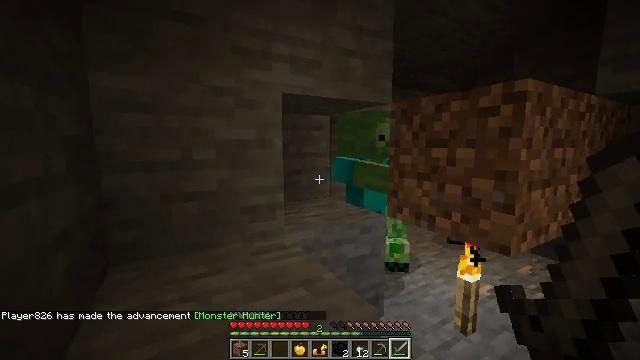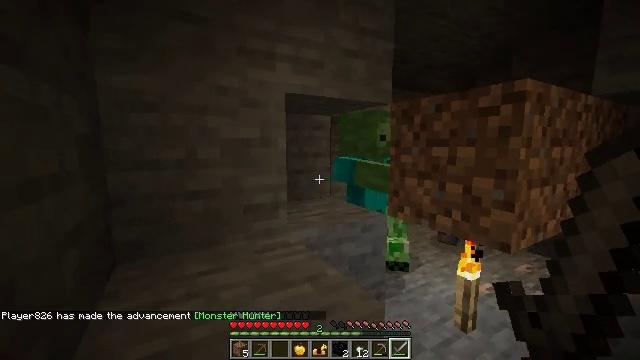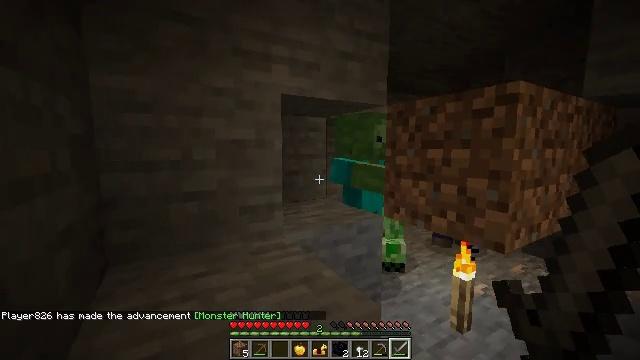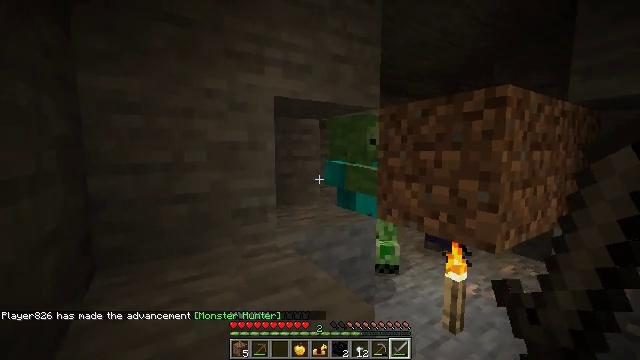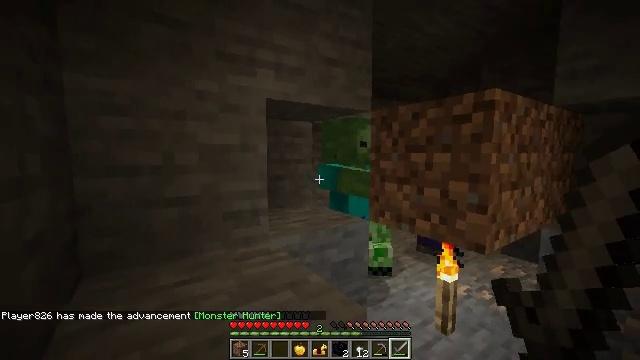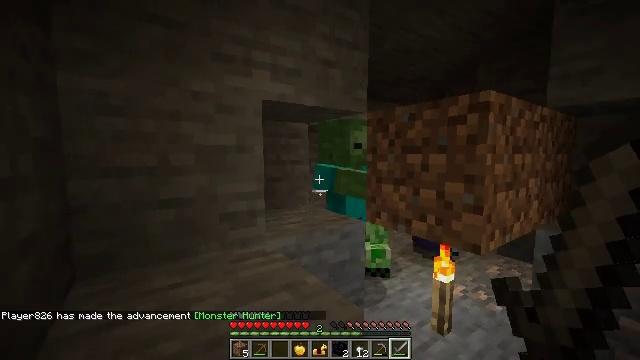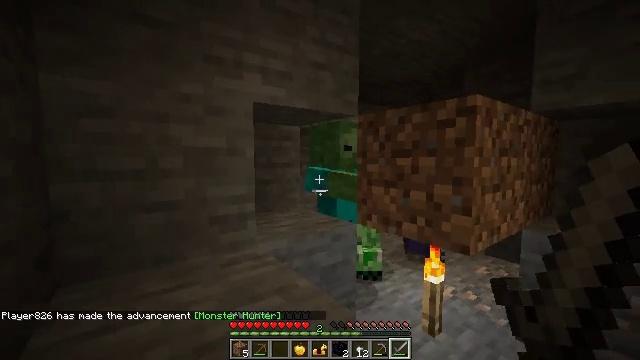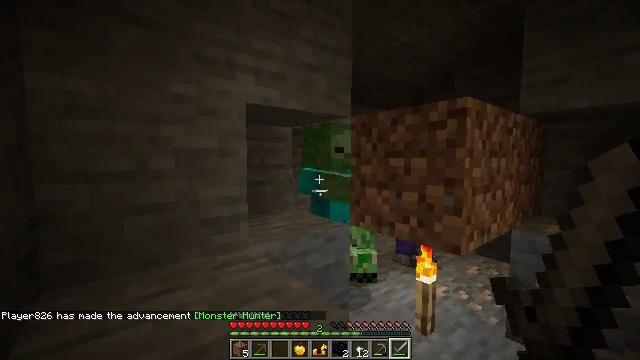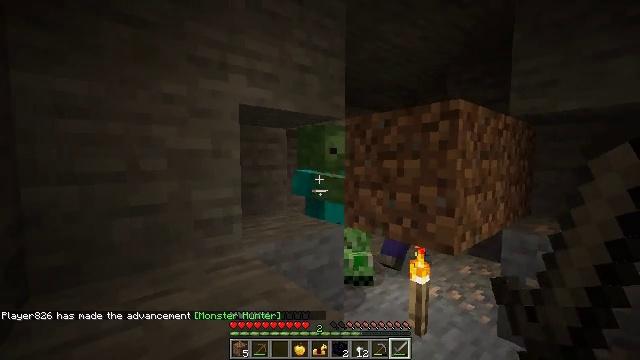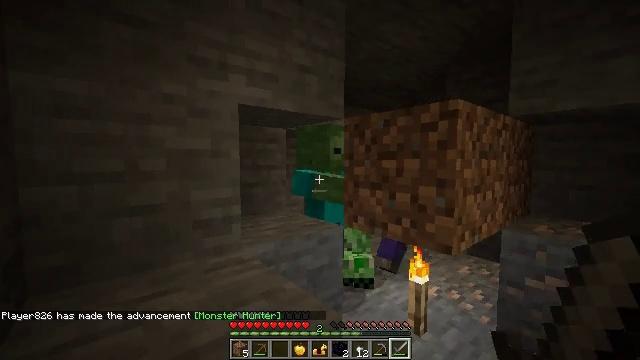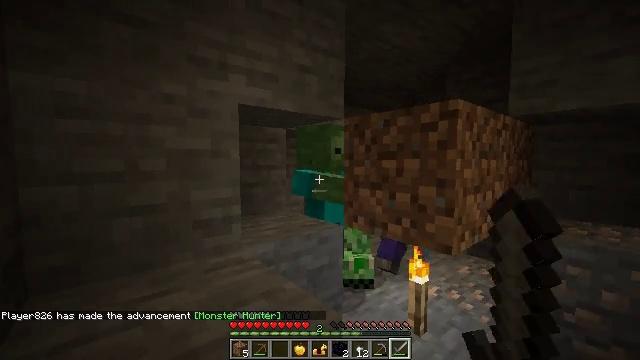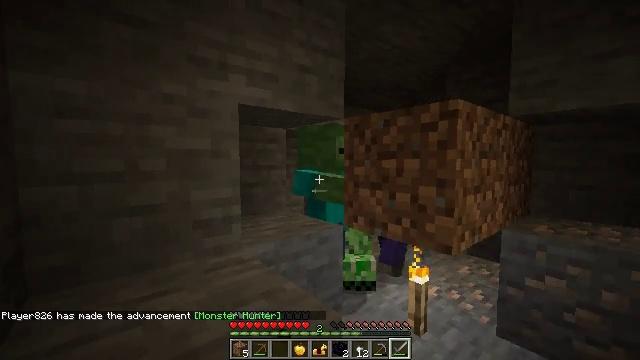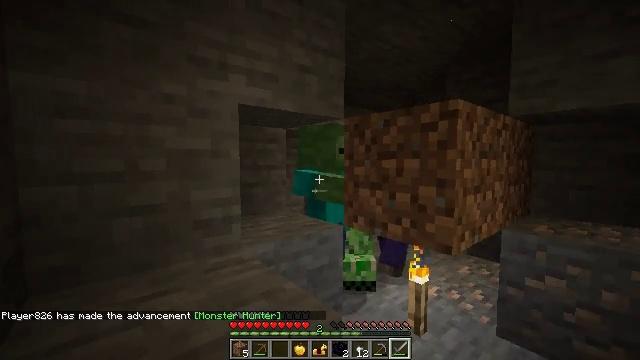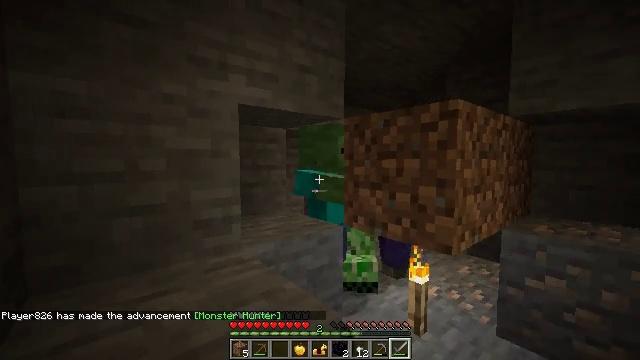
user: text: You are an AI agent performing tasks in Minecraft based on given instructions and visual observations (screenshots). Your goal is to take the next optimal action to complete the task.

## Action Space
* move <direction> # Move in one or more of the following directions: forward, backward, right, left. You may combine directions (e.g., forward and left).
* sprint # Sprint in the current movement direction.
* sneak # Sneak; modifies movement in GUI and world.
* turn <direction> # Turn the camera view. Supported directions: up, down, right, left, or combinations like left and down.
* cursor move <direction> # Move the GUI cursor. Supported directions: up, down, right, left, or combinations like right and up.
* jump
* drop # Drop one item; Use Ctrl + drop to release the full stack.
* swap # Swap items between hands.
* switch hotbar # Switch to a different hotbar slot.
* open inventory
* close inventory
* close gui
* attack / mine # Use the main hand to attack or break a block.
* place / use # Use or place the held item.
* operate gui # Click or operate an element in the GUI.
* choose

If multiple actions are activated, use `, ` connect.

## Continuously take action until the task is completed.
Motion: motion action
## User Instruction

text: Kill mobs.
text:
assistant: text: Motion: no_op
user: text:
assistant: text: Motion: no_op
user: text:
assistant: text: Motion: turn right
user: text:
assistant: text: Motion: turn right
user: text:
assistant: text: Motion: no_op
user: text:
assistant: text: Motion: turn right
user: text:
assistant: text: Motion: turn right
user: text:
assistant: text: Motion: turn right
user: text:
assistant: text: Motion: attack / mine
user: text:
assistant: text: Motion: attack / mine
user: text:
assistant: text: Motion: attack / mine
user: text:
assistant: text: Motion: attack / mine
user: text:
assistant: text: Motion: no_op
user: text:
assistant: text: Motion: no_op